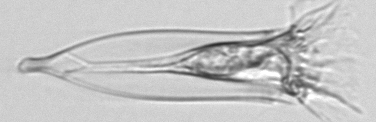
Label: Favella